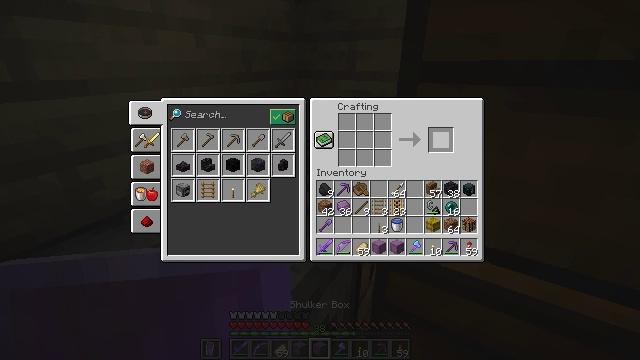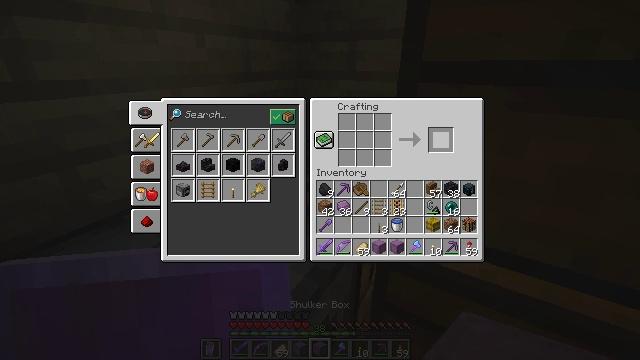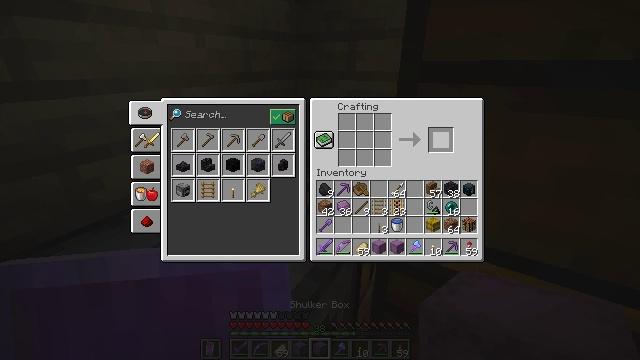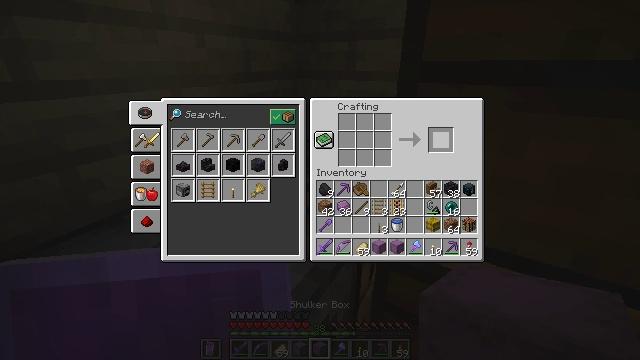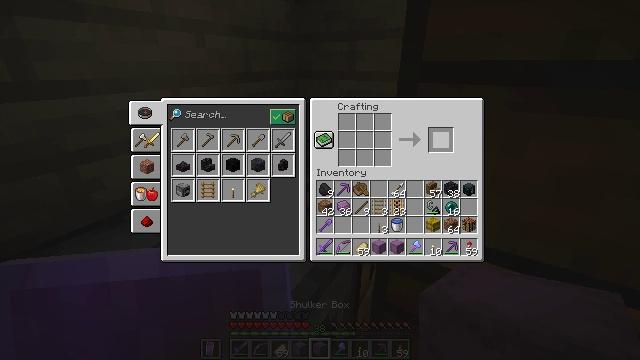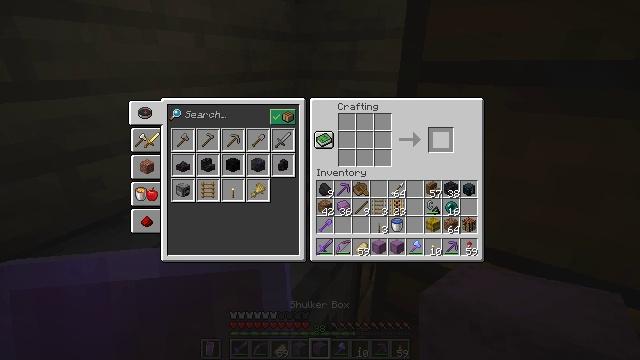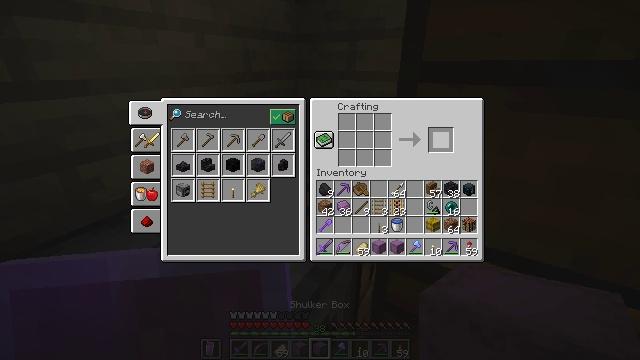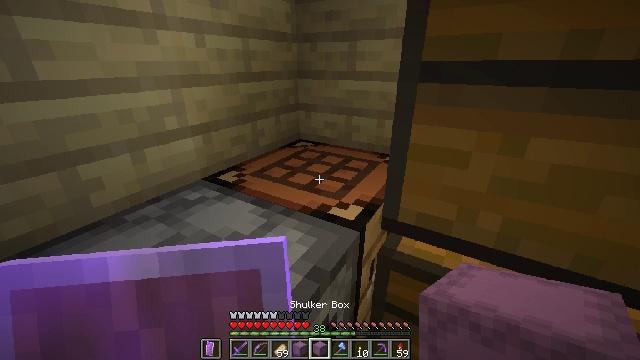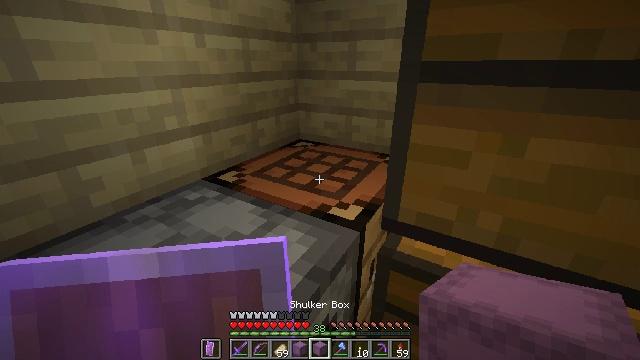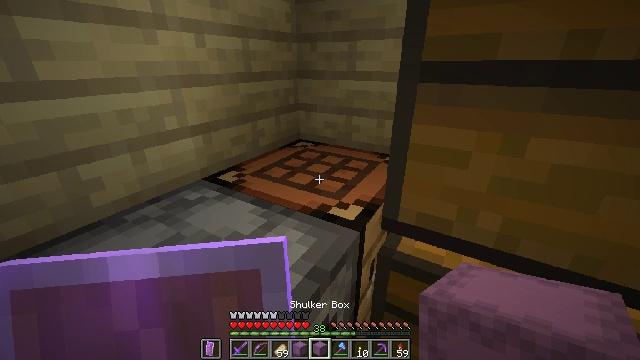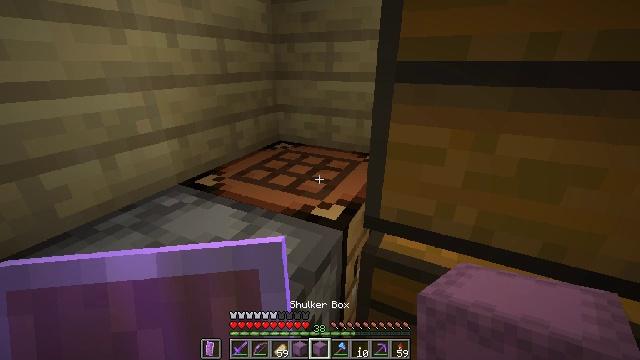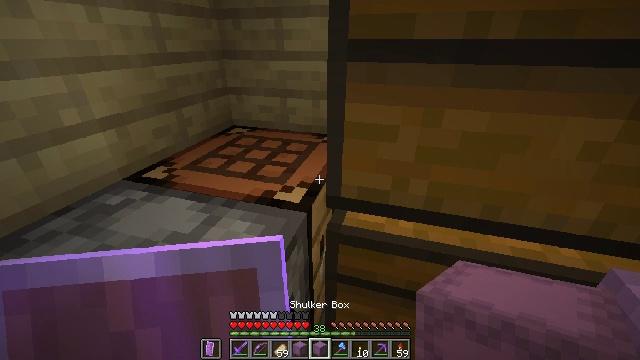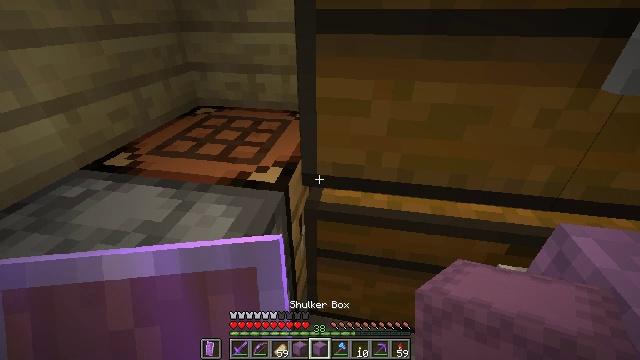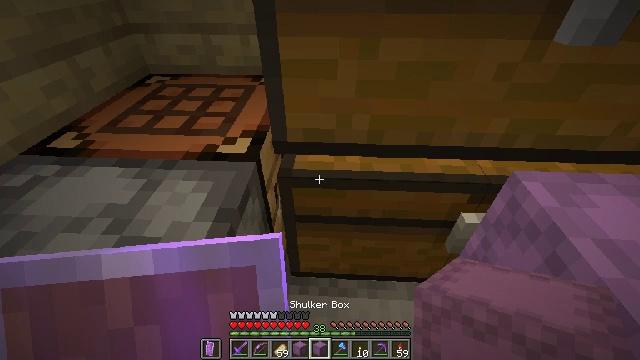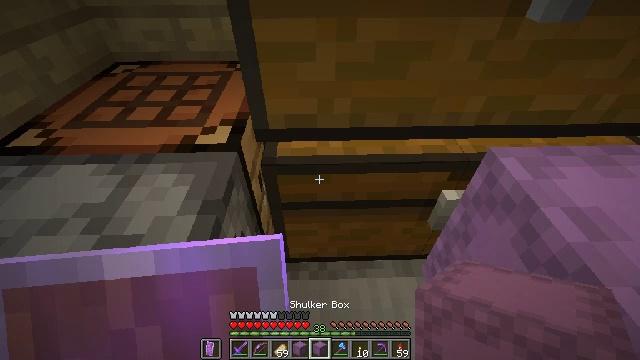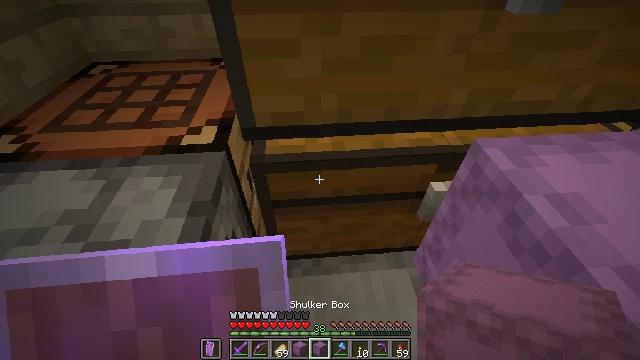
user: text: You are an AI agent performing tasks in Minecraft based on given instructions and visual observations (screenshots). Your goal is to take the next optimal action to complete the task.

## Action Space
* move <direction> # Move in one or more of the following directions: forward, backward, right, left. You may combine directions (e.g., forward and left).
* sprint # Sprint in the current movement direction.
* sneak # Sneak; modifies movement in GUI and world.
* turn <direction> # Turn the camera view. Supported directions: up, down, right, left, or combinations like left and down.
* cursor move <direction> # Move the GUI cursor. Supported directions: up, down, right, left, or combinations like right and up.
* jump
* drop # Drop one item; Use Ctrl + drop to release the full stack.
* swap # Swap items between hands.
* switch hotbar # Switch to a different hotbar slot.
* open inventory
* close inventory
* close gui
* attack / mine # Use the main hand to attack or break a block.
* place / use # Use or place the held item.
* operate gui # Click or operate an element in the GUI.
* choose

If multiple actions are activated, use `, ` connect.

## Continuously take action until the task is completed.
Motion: motion action
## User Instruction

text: craft item lime shulker box
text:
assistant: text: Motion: sneak, attack / mine
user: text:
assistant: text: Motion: sneak, attack / mine
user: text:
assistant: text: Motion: sneak, attack / mine
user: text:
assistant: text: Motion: no_op
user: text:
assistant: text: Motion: no_op
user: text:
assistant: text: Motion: no_op
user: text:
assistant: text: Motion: no_op
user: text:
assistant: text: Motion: no_op
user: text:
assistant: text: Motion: no_op
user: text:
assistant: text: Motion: turn right
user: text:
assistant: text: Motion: turn right and down
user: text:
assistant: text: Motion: turn right and down
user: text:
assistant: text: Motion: turn right and down
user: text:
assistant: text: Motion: turn right and down
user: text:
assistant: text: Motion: turn right
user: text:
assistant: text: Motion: turn right
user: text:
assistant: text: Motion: no_op
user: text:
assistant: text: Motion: use / place
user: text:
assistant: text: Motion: use / place
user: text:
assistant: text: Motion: use / place
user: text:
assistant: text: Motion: use / place
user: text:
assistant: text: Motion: no_op
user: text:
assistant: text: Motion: no_op
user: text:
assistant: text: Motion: no_op
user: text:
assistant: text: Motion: no_op
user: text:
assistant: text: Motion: no_op
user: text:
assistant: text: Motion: no_op
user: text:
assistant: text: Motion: turn down
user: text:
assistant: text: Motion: turn down
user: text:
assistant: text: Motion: no_op